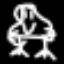
Label: frog